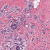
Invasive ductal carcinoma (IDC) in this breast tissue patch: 1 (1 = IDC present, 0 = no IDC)